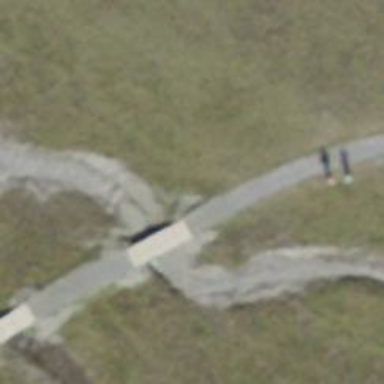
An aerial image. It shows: Footway bridge.